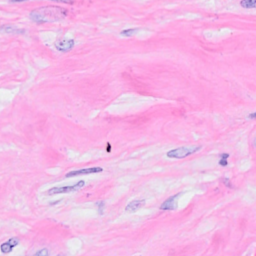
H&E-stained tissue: Breast